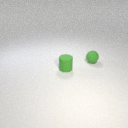
small green rubber sphere behind small green rubber cylinder